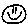
Label: smiley face